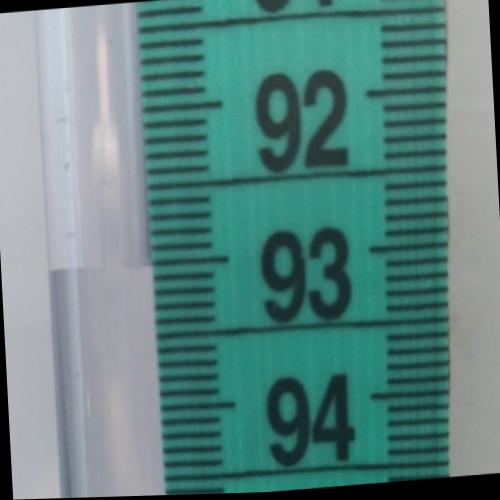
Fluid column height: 93.0 cm